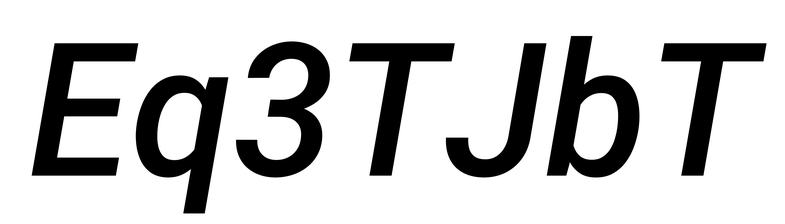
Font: Roboto-Italic_Medium_Italic